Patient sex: M
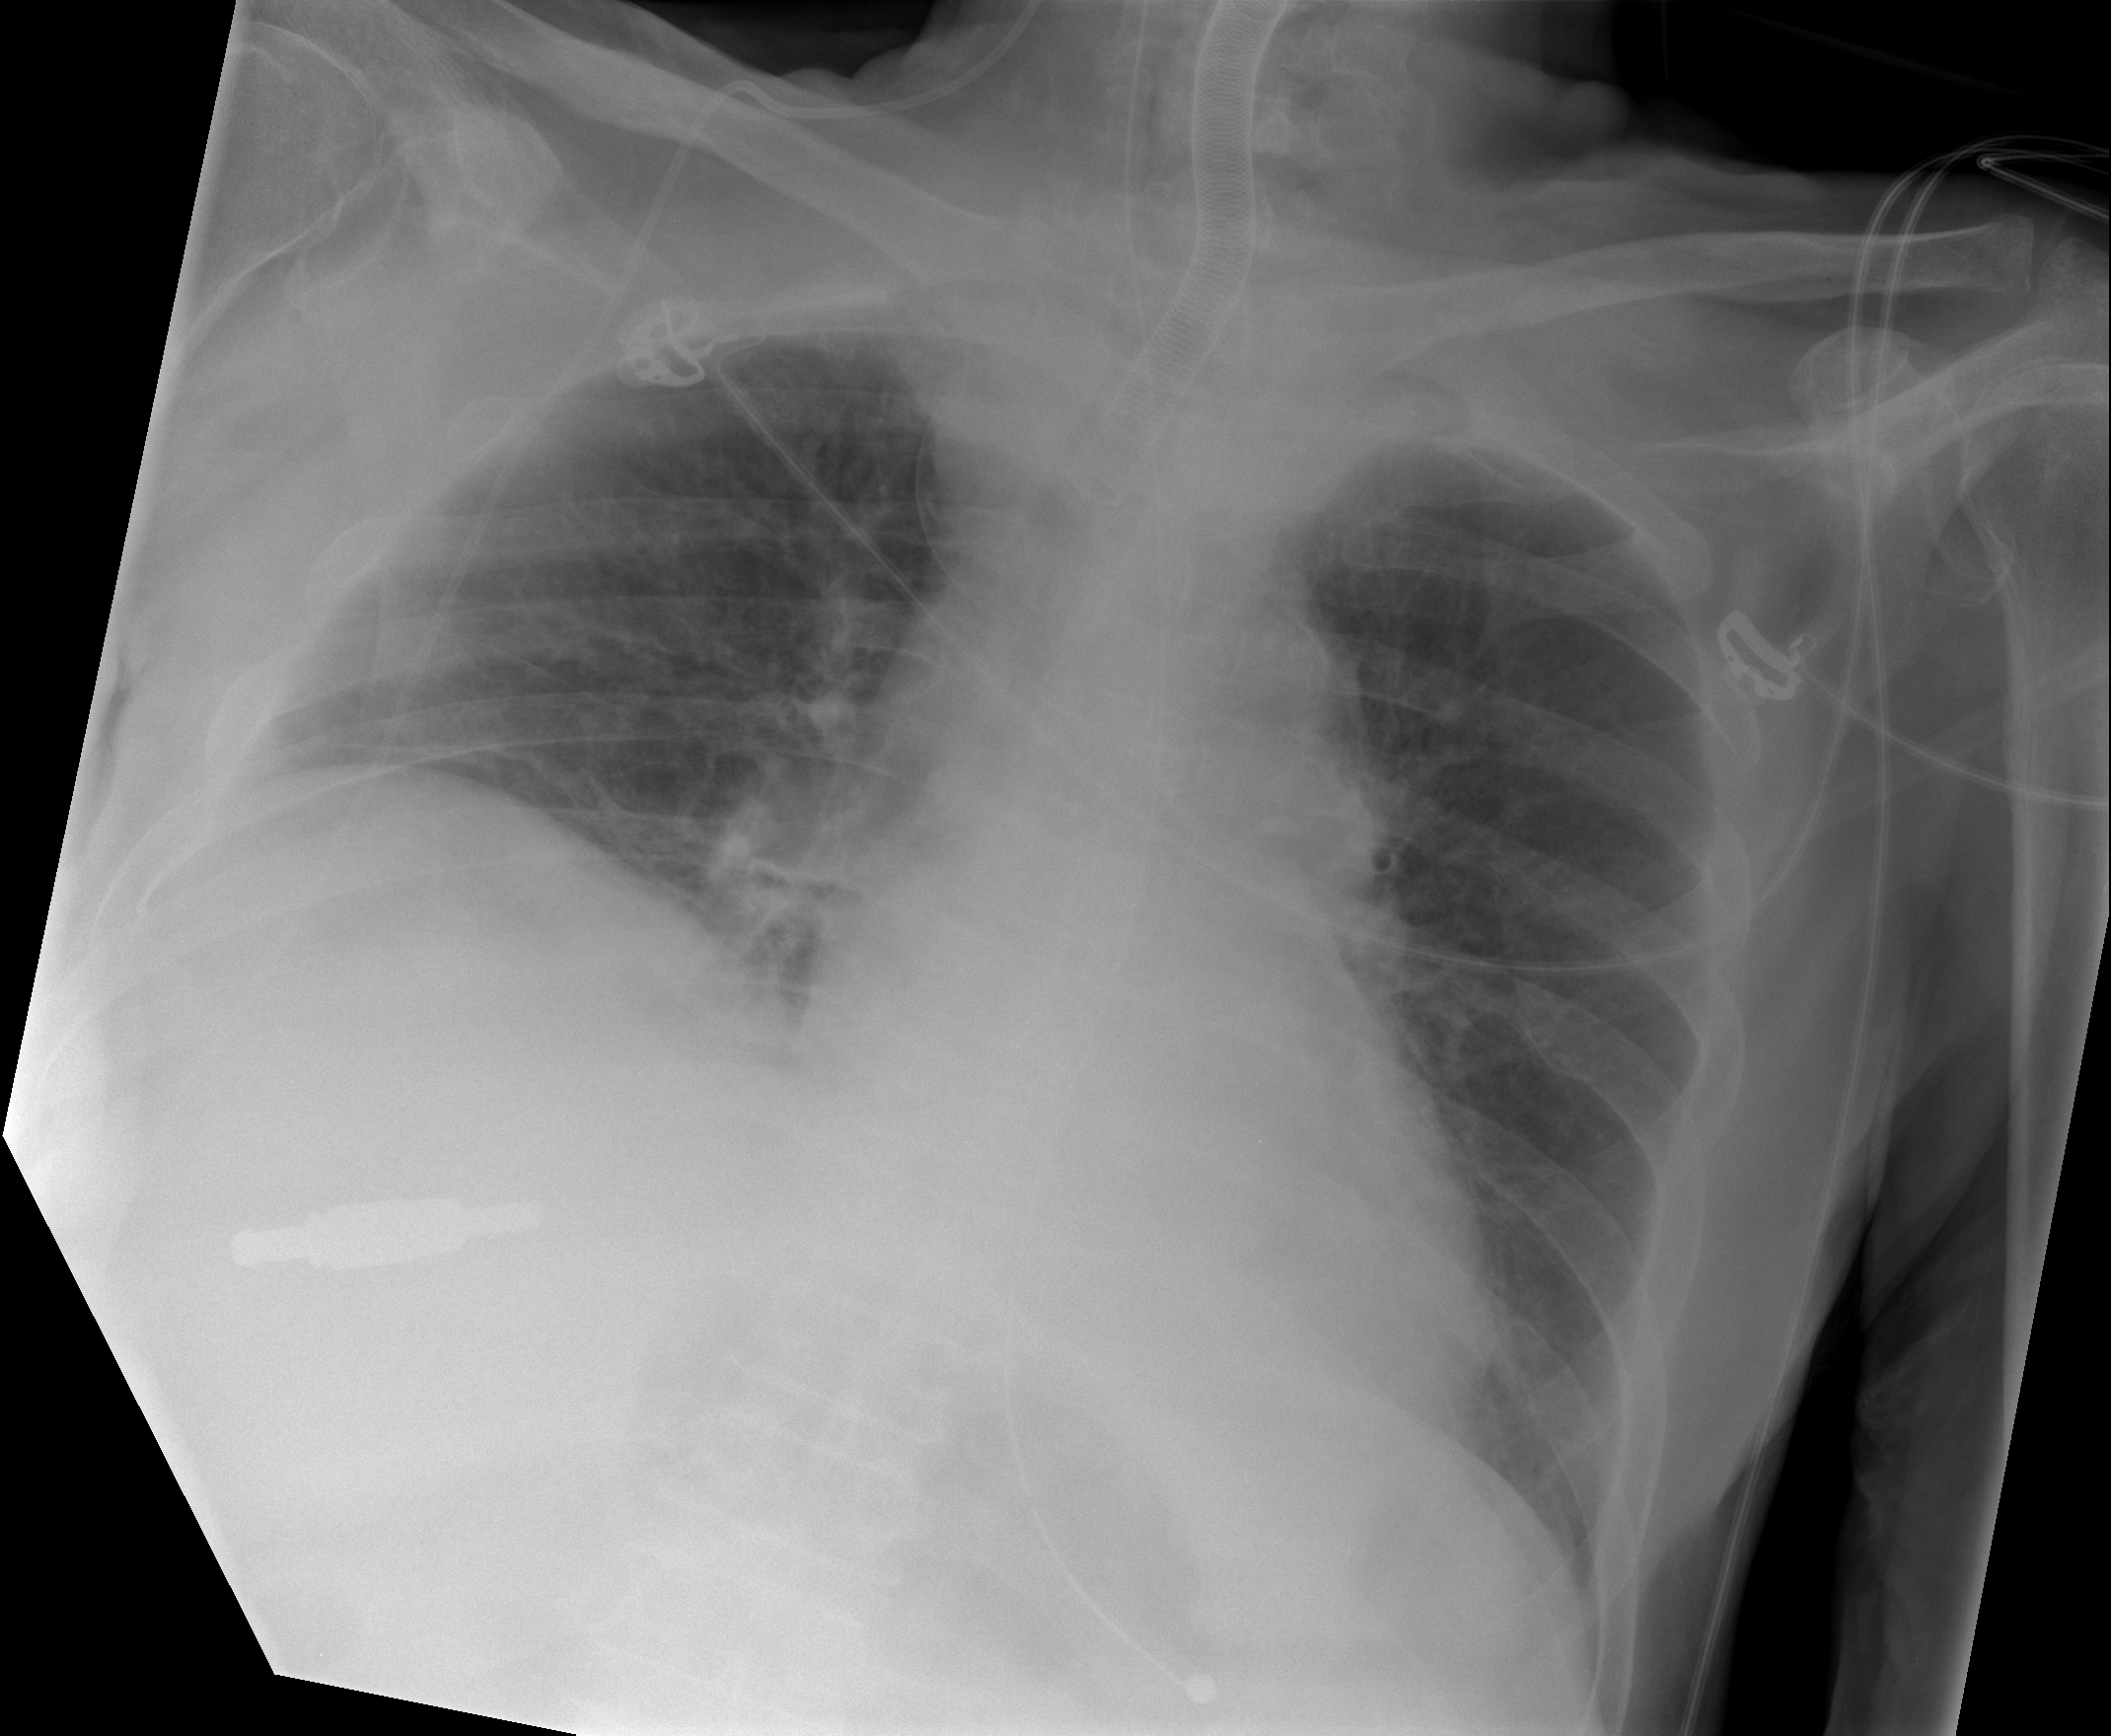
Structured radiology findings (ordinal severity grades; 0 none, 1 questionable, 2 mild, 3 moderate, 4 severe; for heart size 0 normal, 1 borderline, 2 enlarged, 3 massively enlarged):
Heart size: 0
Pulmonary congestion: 0
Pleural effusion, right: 1
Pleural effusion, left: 0
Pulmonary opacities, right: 0
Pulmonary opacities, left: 0
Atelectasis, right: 1
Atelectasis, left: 0